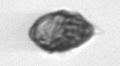
Label: Kryptoperidinium_triquetrum